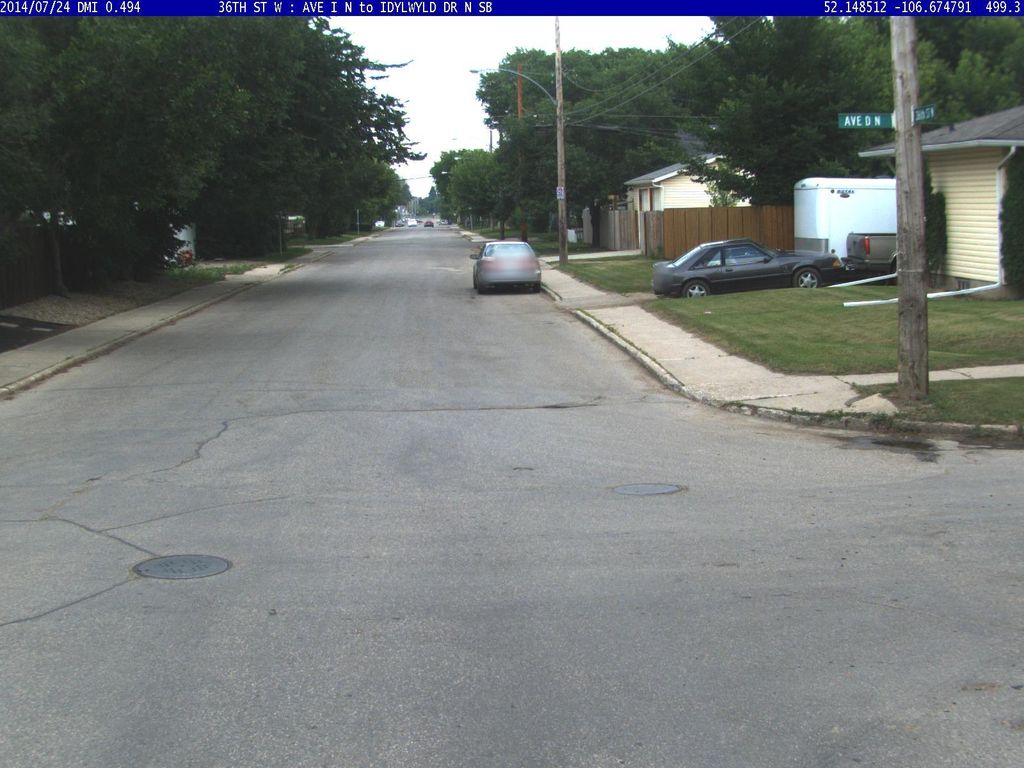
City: saskatoon